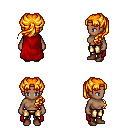
a pixel art fantasy rpg character, female body template, human, dark skin, red cape, gold greaves, light blonde princess hairstyle, brown shoes, four views (front, back, left, right), 2x2 character sprite sheet, small pixel art, hard edges, no anti-aliasing